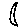
Label: moon